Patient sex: F
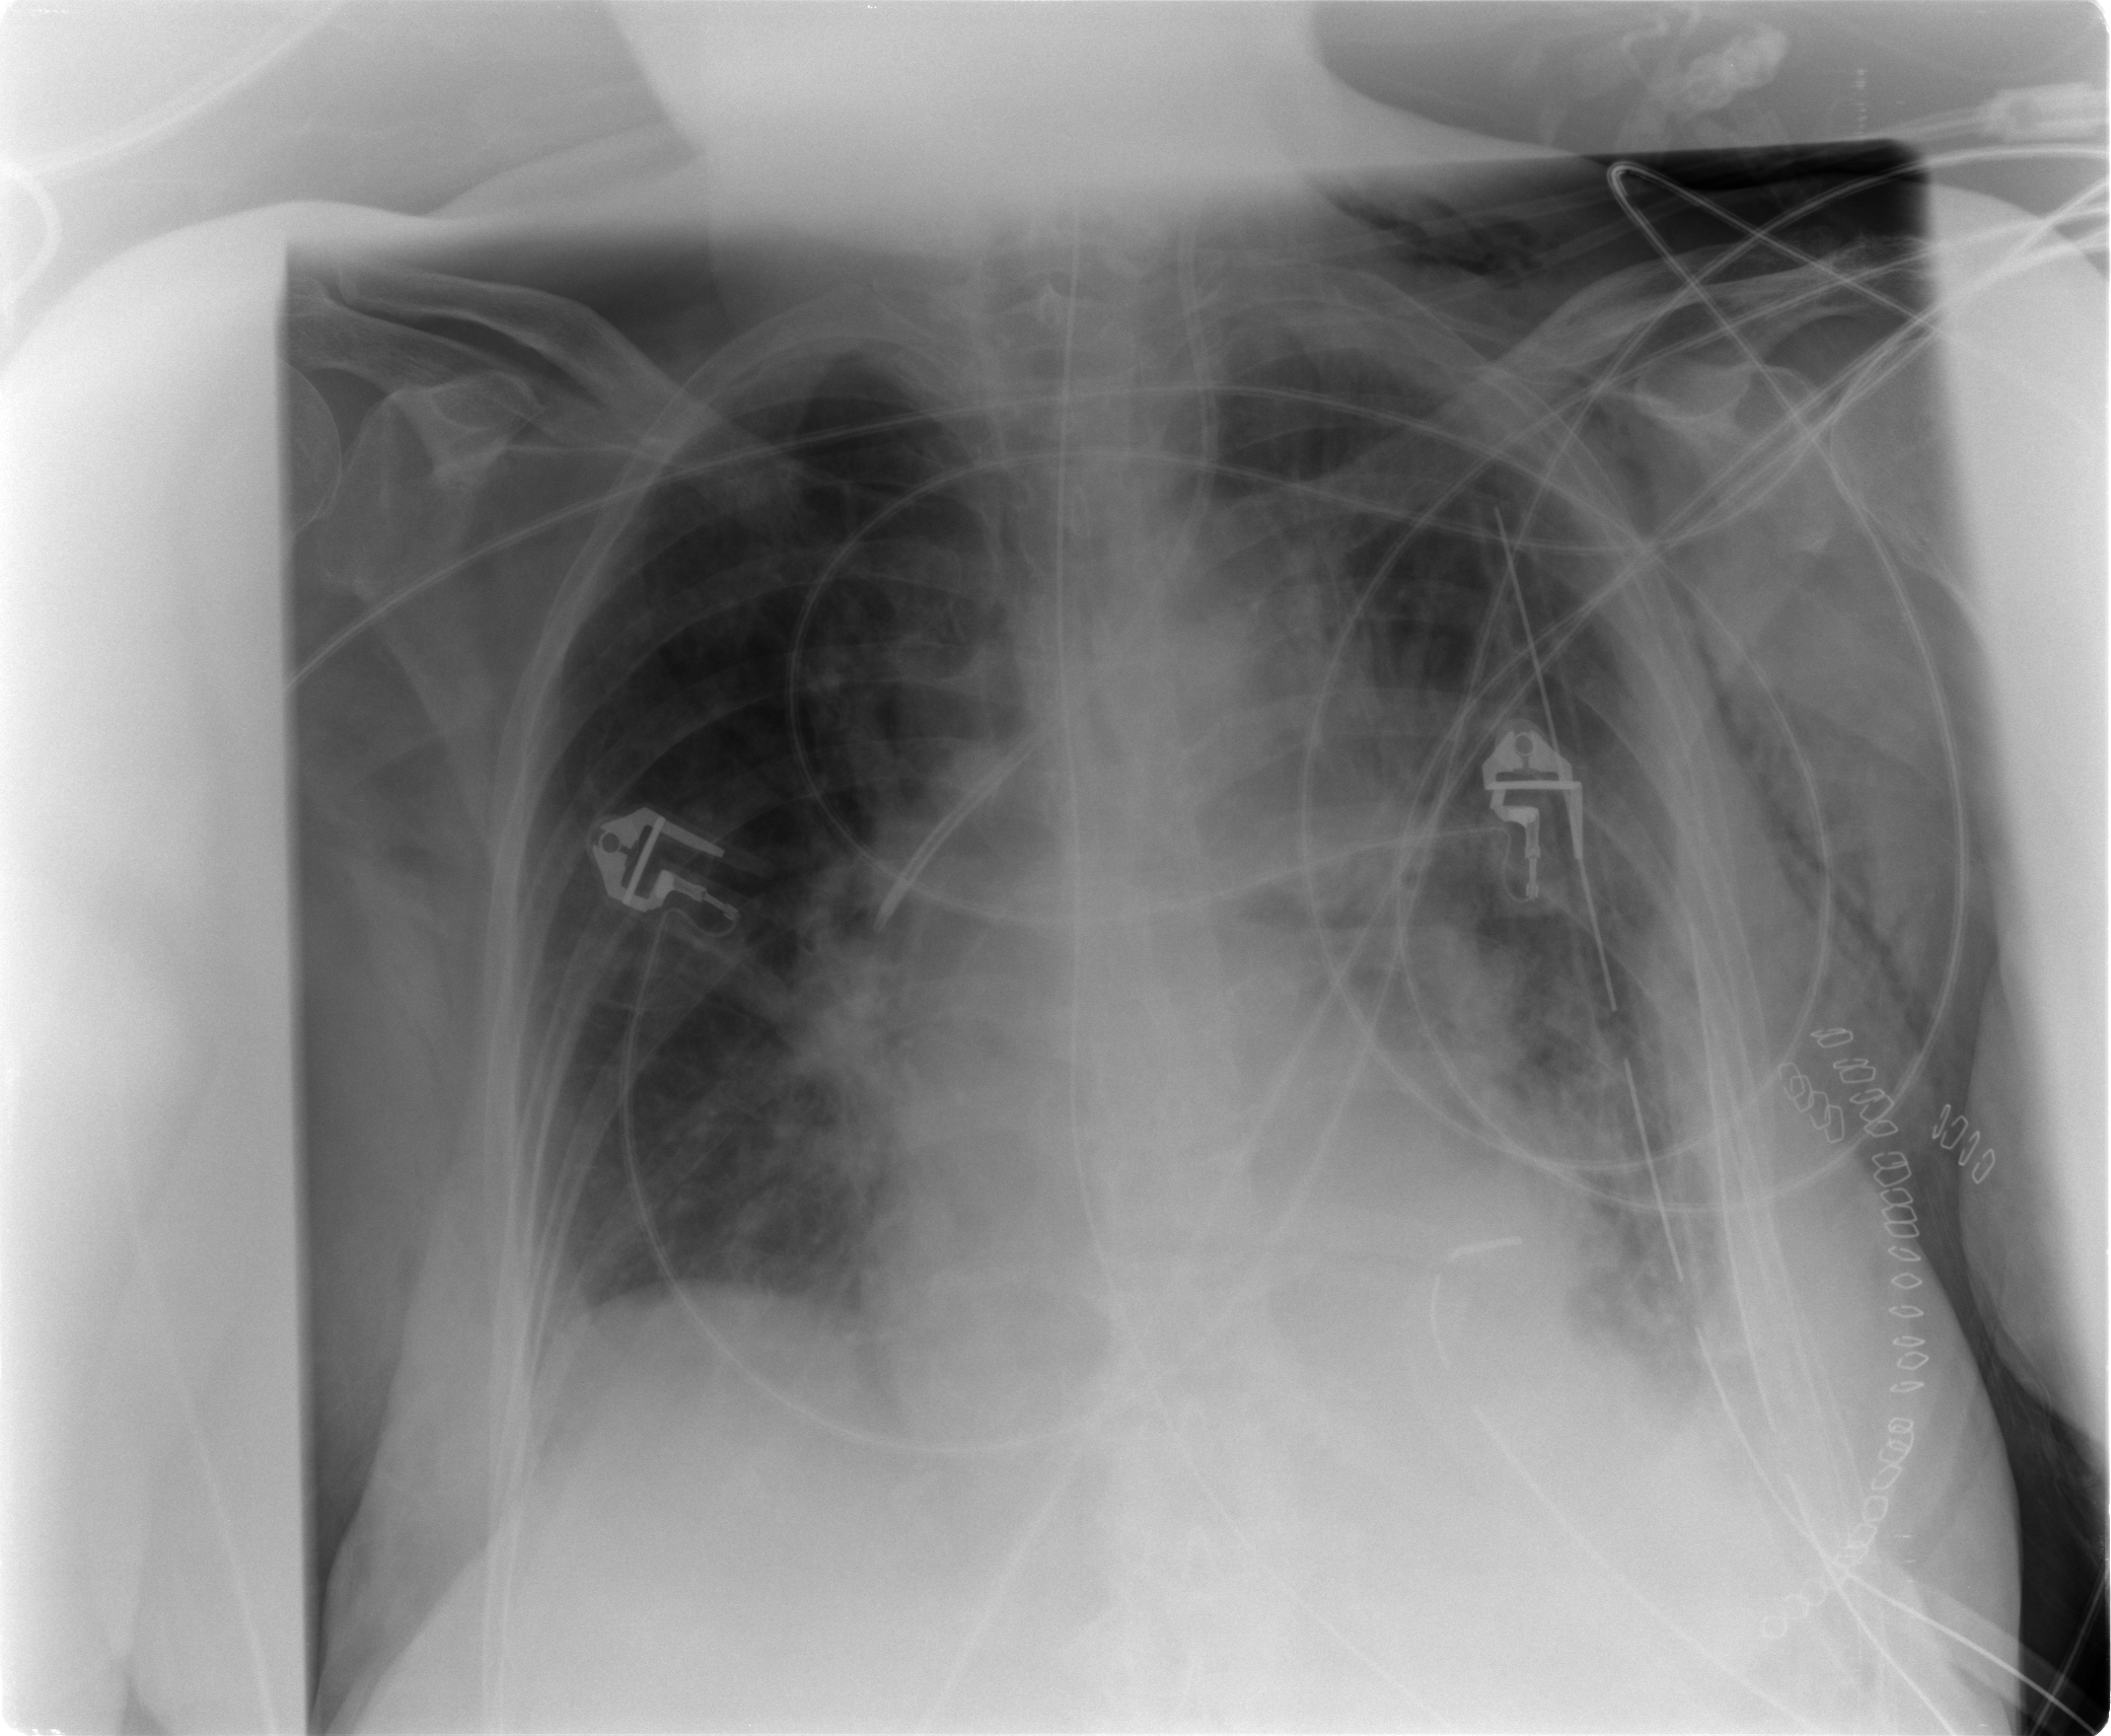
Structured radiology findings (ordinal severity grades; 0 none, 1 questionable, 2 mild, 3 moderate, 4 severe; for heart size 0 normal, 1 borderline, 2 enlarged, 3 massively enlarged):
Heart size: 0
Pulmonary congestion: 2
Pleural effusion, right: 0
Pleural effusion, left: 2
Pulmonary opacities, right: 0
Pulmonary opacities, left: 2
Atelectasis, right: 2
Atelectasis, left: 2